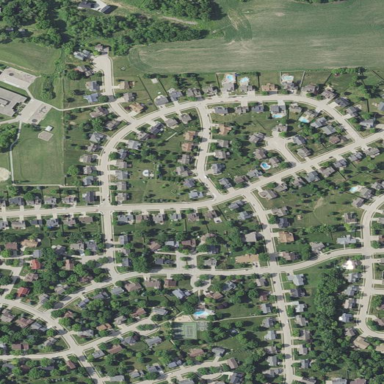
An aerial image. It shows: Residential area within neighborhood.